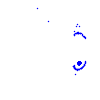
Particle: pion